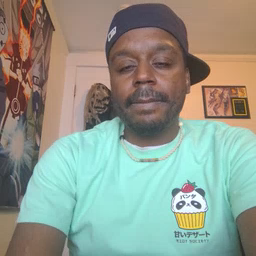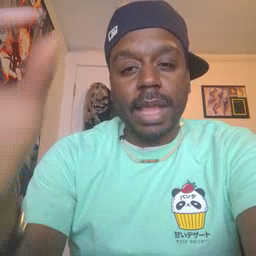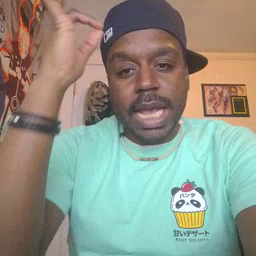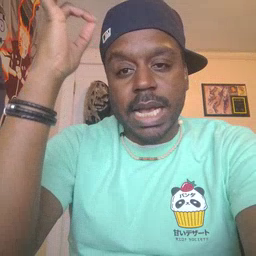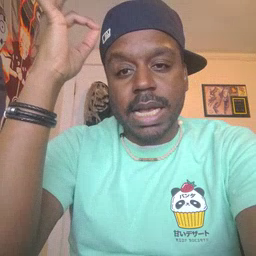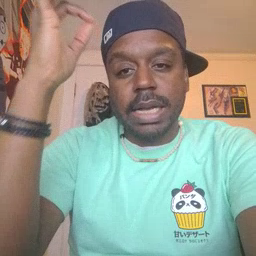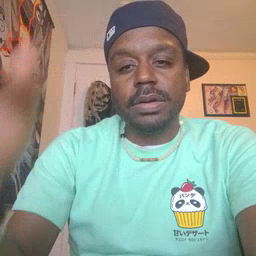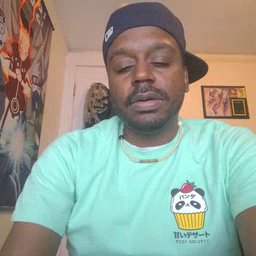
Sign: hair